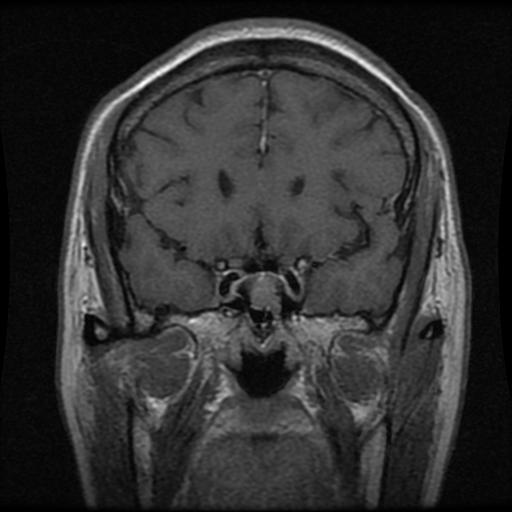
Label: pituitary